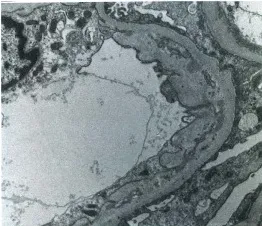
Patient 1. By electron microscopy, there is prominent widening of the subendothelial space by edema, cell debris, and amorphous proteinaceous deposits (B). X10,000.
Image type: pathology (methenamine_silver)